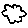
Label: cloud